Question: How can I use Twitter kind of HTML prompt for my app?
You can see this prompt message while deleting your tweet.
I have seen this style of alert box in the new version of Wordpress and its also used in Gmail.
Kindly help to figure this out.
Thanks.

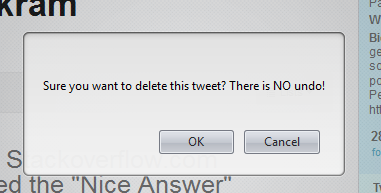
Answer: Well it's prompt style of Firefox 4. Every 'alert('some thing')' become such kind of popup. I didn't know that.